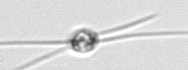
Label: Chaetoceros_danicus